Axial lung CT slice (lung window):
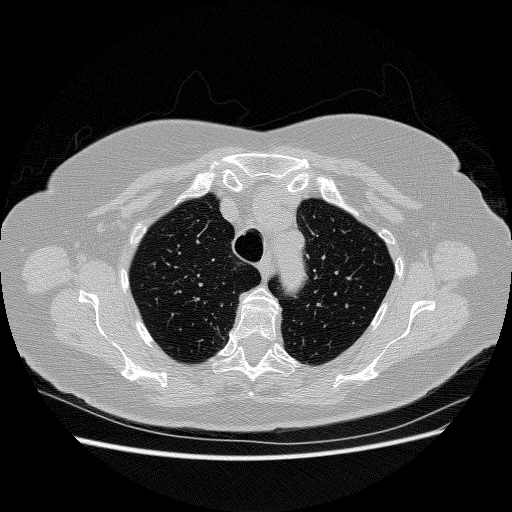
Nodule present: no